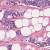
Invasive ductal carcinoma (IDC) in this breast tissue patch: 1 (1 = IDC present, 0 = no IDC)